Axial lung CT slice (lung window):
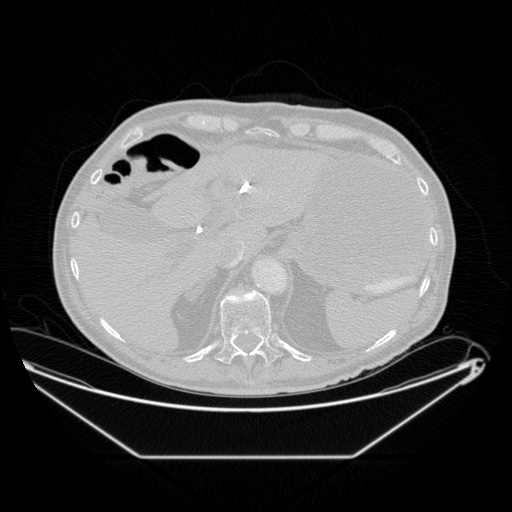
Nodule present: no